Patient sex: M
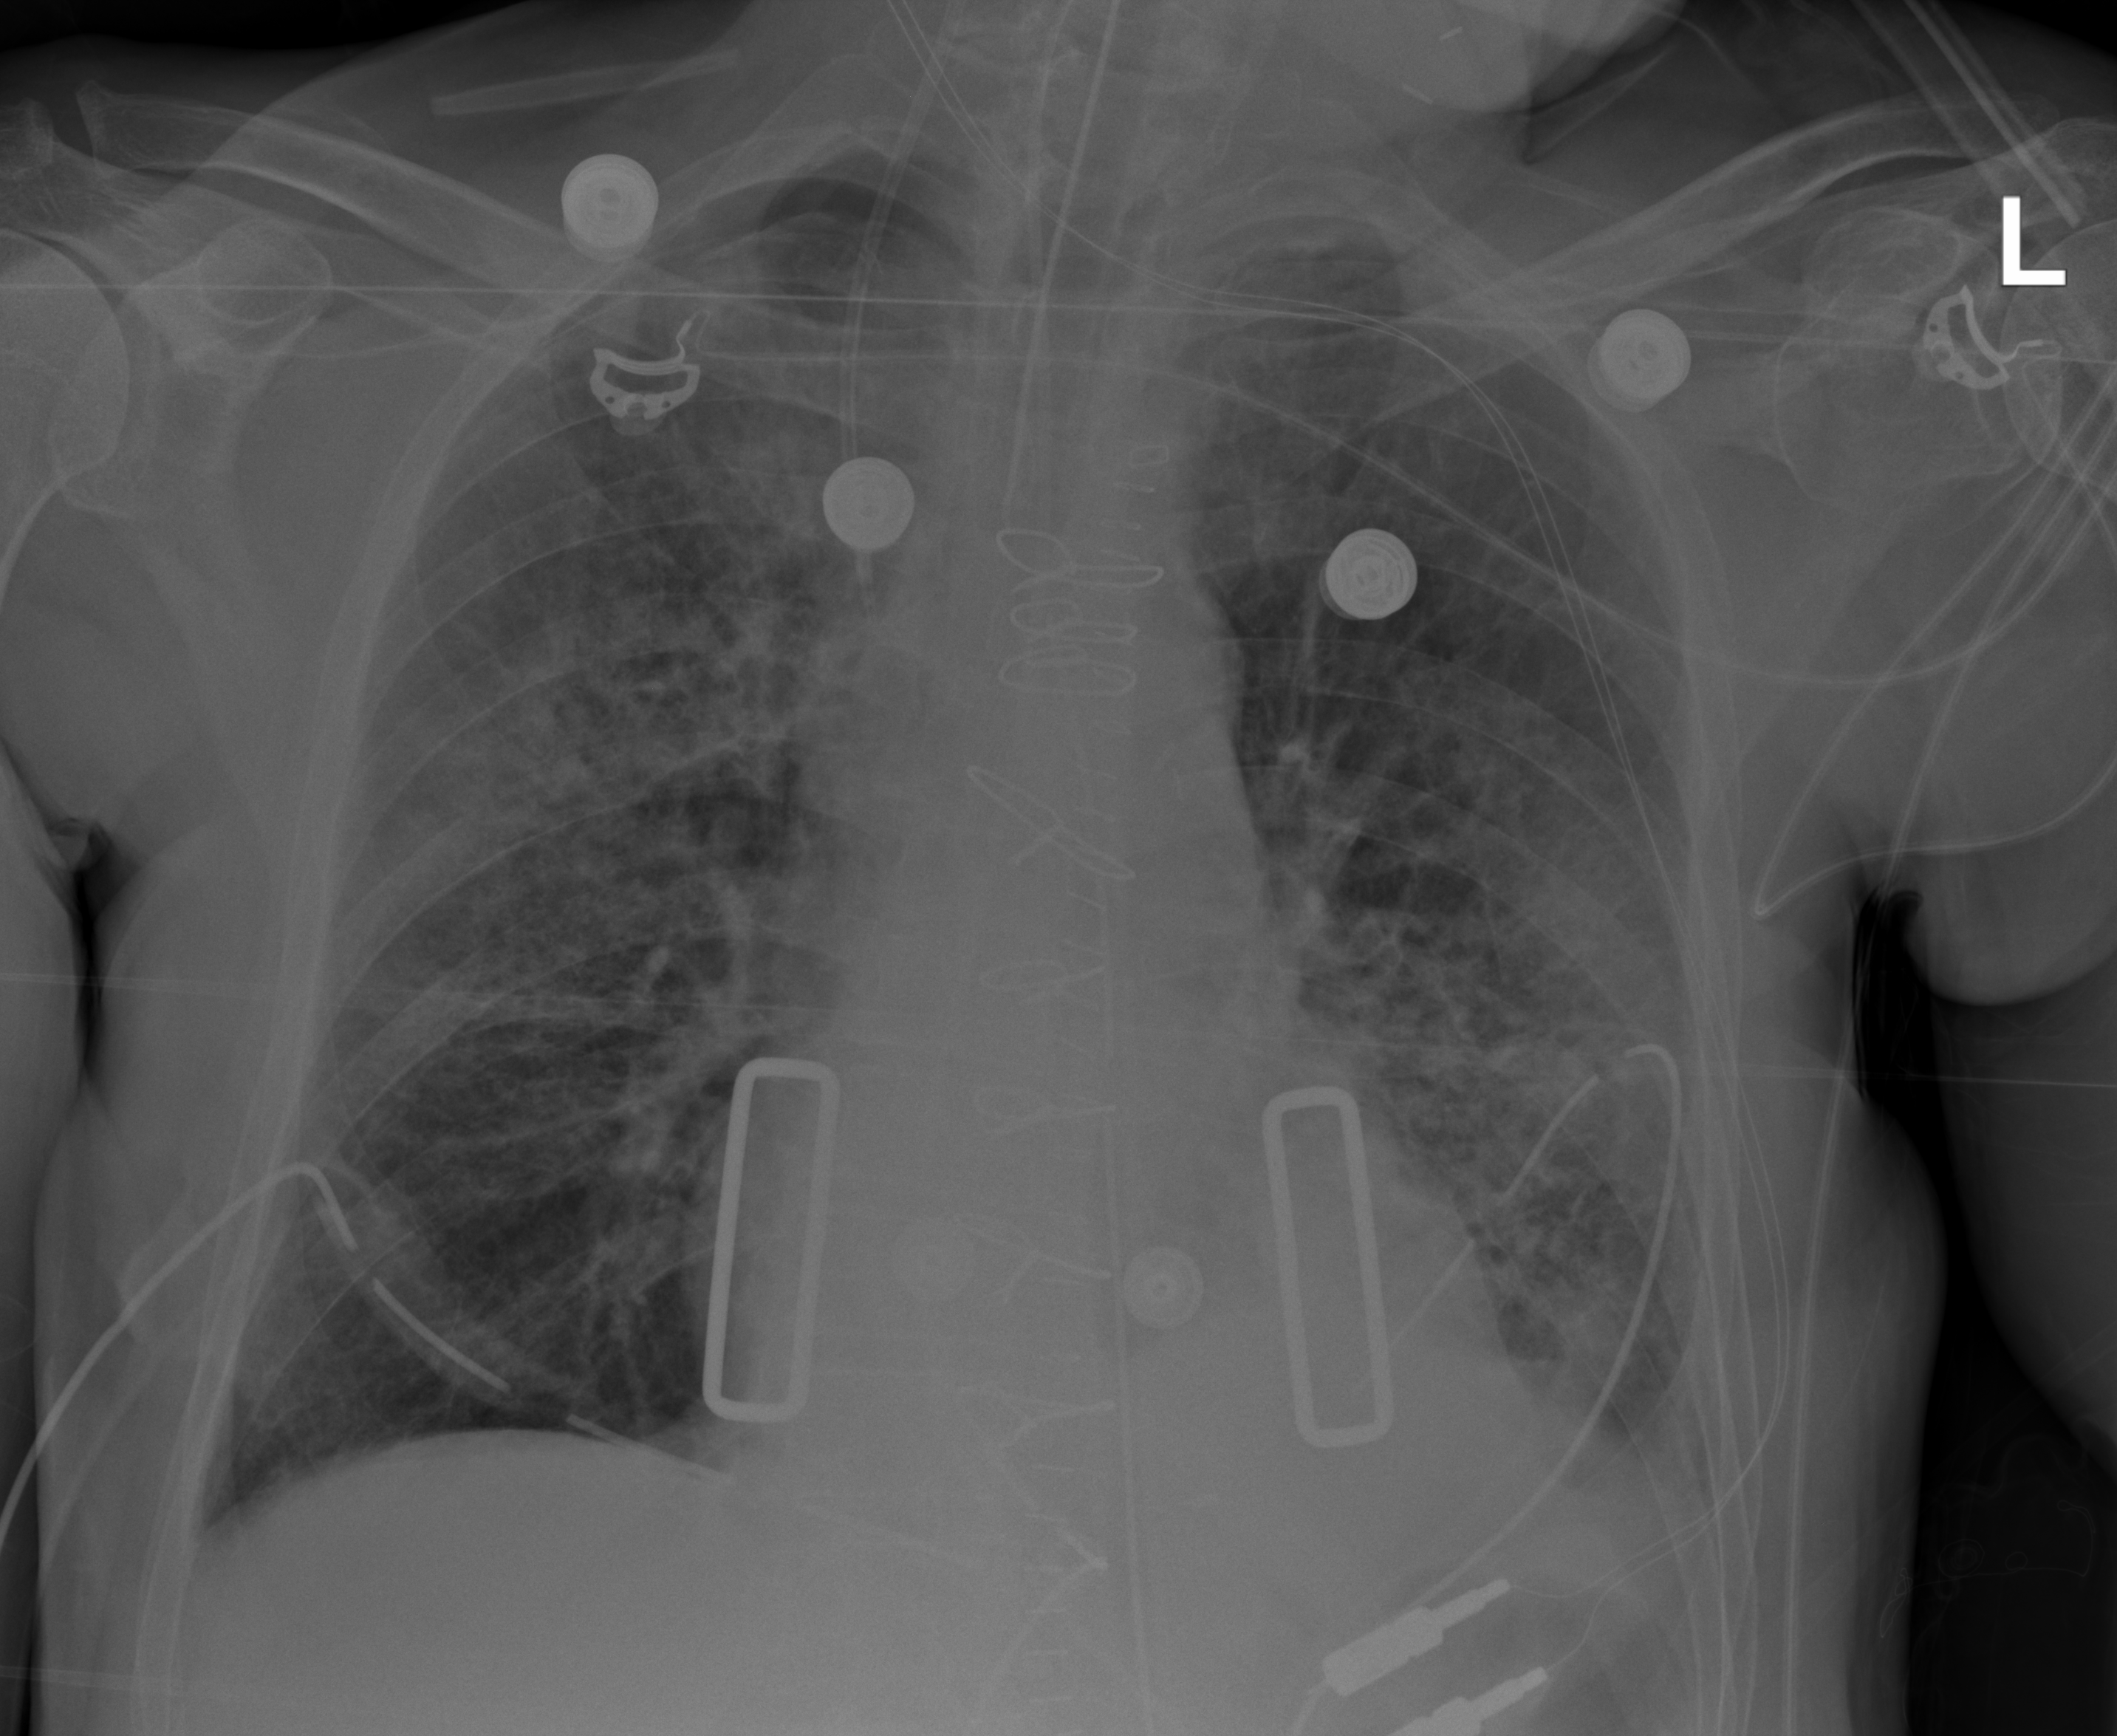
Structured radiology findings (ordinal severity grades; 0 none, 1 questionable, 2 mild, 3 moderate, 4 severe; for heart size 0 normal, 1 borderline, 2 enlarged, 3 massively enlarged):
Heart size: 2
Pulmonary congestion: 2
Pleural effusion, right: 1
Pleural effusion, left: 1
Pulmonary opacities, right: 3
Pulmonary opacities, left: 3
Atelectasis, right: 3
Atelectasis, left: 2